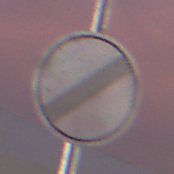
Verkehrszeichen: EndeSaemtlicherBegrenzungen
Umgebung: Outdoor, Urban
Tageszeit: SunriseSunset
Wetter: PartlyCloudy
Licht: Artificial
Jahreszeit: NotSpecified
Kontrast: HighContrast